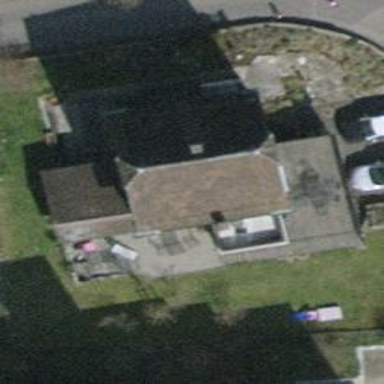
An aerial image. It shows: Detached building with hipped roof shape.